Question: I have an activity class. For this Activity class, I have an XML layout. I want to display this activity class as a dialog, So to do so in the manifest I do the following change.
'''
<activity
android:name=".AlarmDialogActivity"
android:theme="@android:style/Theme.Dialog">
</activity>
'''
When I run my app the activity class display as dialog, But the width of the is compressed, it does not take the full screen of the device. Why does this happen? Can anyone help me to solve this out?
'''
<?xml version="1.0" encoding="utf-8"?>
<LinearLayout xmlns:android="http://schemas.android.com/apk/res/android"
android:id="@+id/layout_alarm_dialog"
android:layout_width="fill_parent"
android:layout_height="wrap_content"
android:background="#E0D5B1"
android:gravity="center_vertical|center_horizontal"
android:orientation="vertical" >
<TextView
android:id="@+id/dialog_title_text"
android:layout_width="wrap_content"
android:layout_height="wrap_content"
android:layout_marginTop="10dp"
android:text="@string/dialog_title_text"
android:textColor="#e89192"
android:textSize="18dp" >
</TextView>
<ListView
android:id="@+id/alarm_list_view"
android:layout_width="fill_parent"
android:layout_height="wrap_content"
android:layout_marginBottom="15dp"
android:layout_marginTop="10dp"
android:cacheColorHint="#<PHONE>"
android:divider="@null"
android:dividerHeight="0dp"
android:listSelector="#<PHONE>" >
</ListView>
<LinearLayout
android:id="@+id/bottom_control_bar"
android:layout_width="fill_parent"
android:layout_height="wrap_content"
android:layout_marginBottom="10dp"
android:layout_marginLeft="10dp"
android:layout_marginRight="10dp"
android:layout_marginTop="10dp"
android:gravity="center_horizontal|center_vertical" >
<Button
android:id="@+id/button_dismiss"
android:layout_width="wrap_content"
android:layout_height="wrap_content"
android:text="@string/button_dismiss_text"
android:textColor="#121212"
android:textSize="18dp" >
</Button>
</LinearLayout>
</LinearLayout>
'''

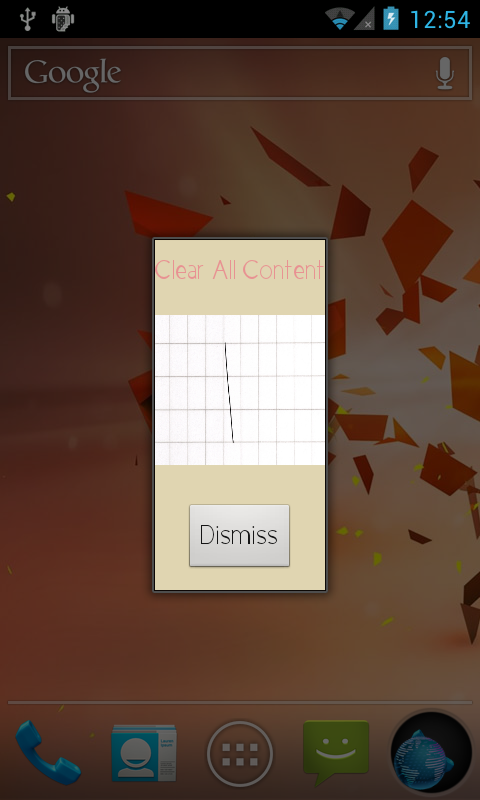
Answer: try this:
'''
<TextView
android:id="@+id/dialog_title_text"
android:layout_width="fill_parent"
android:layout_height="wrap_content"
android:layout_marginTop="10dp"
android:text="@string/dialog_title_text"
android:textColor="#e89192"
android:textSize="18dp" >
</TextView>
'''